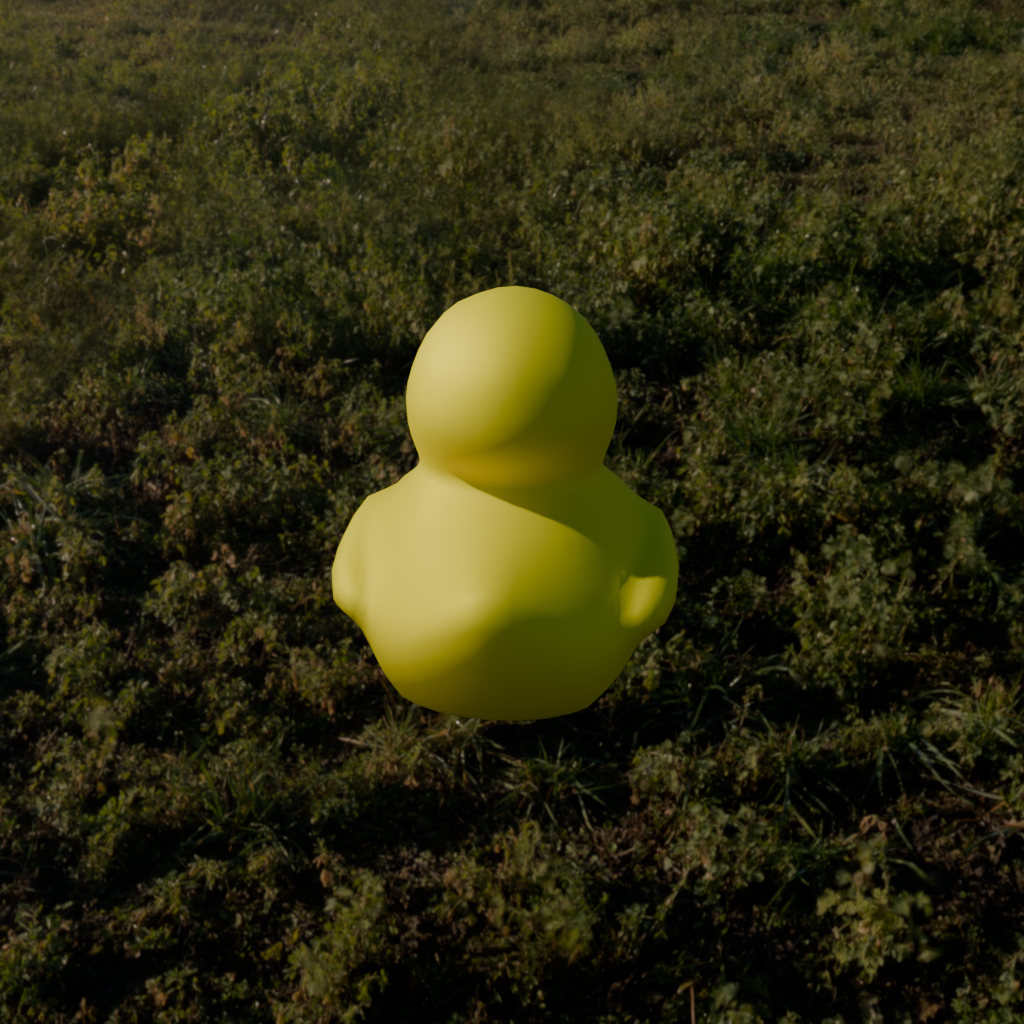
an image of a yellow rubber duck seen from <back> in a green field illuminated by the sun with a clear sky.